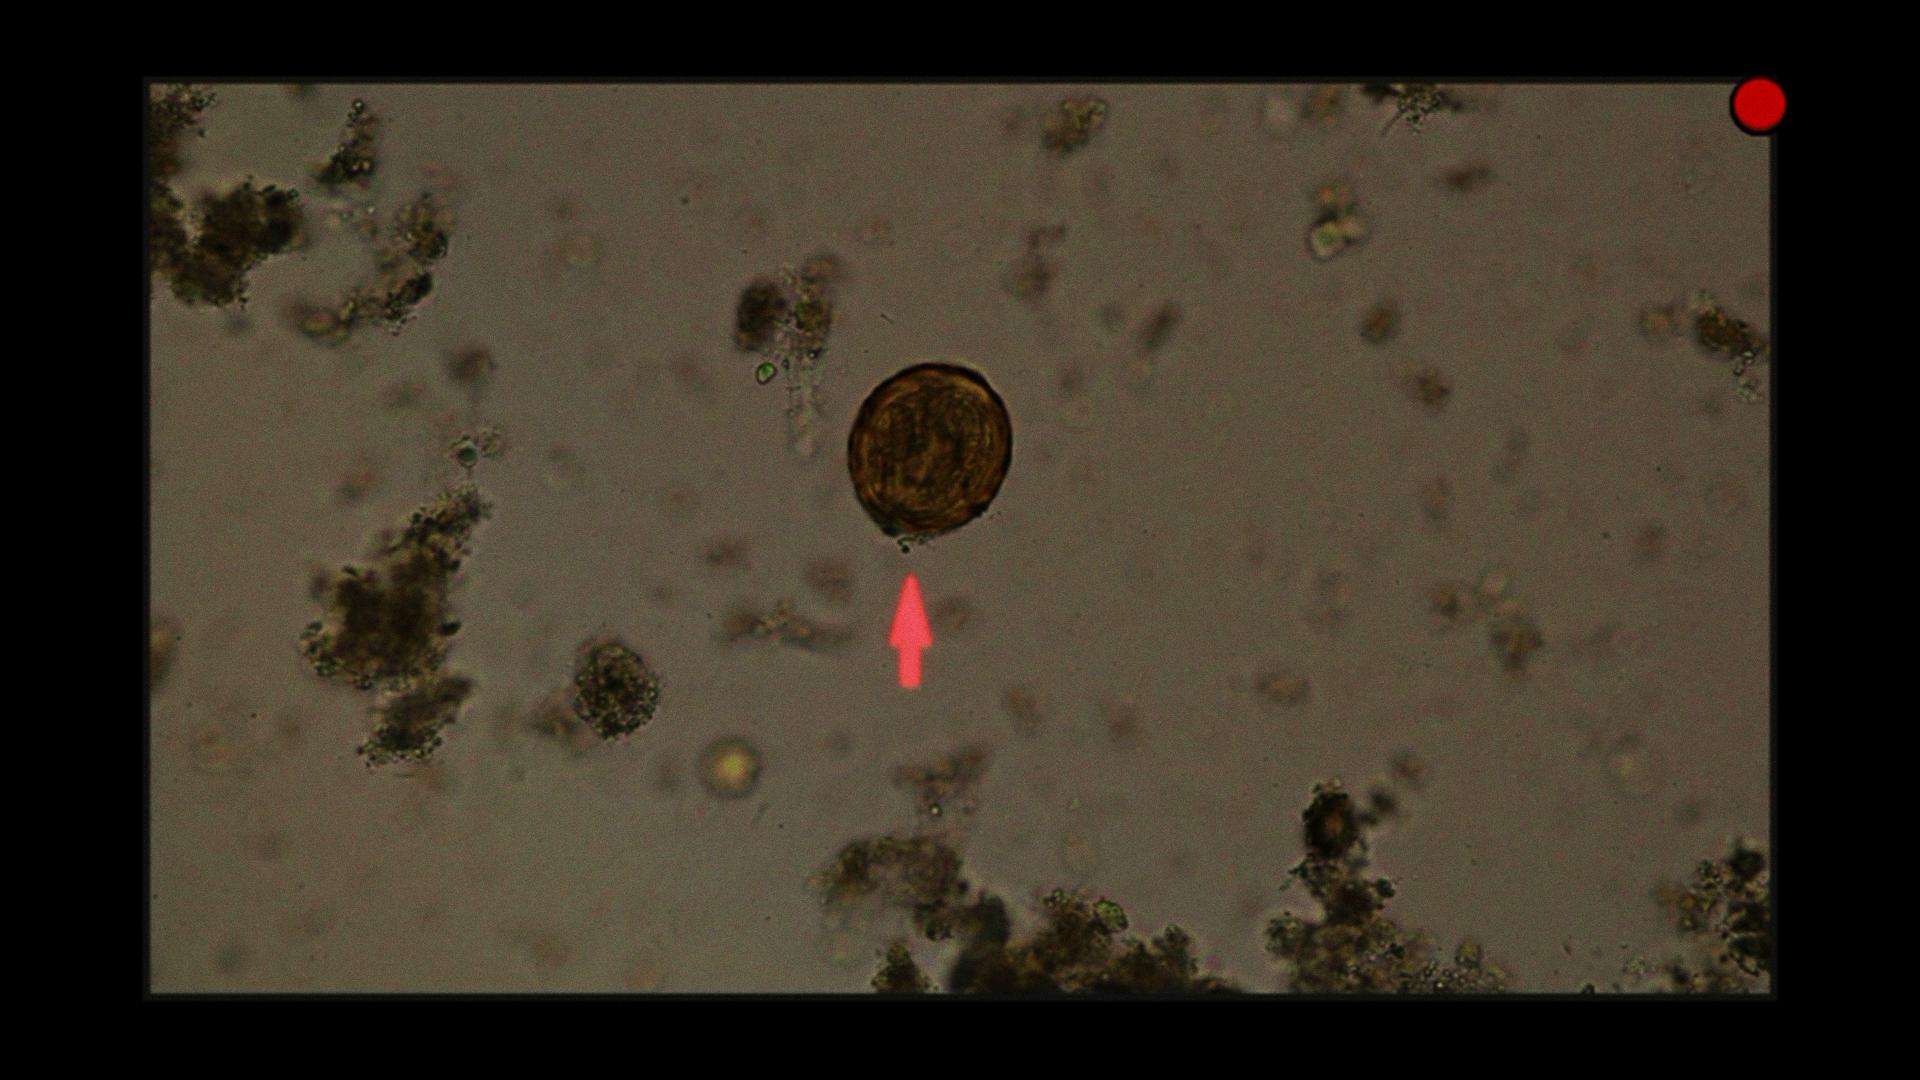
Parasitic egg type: Ascaris lumbricoides